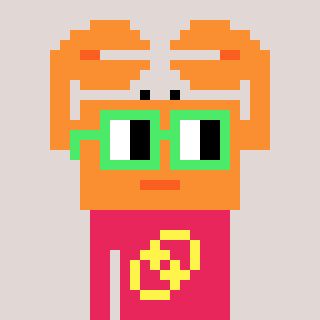
a pixel art character with square light green glasses, a crab-shaped head and a redpinkish-colored body on a warm background